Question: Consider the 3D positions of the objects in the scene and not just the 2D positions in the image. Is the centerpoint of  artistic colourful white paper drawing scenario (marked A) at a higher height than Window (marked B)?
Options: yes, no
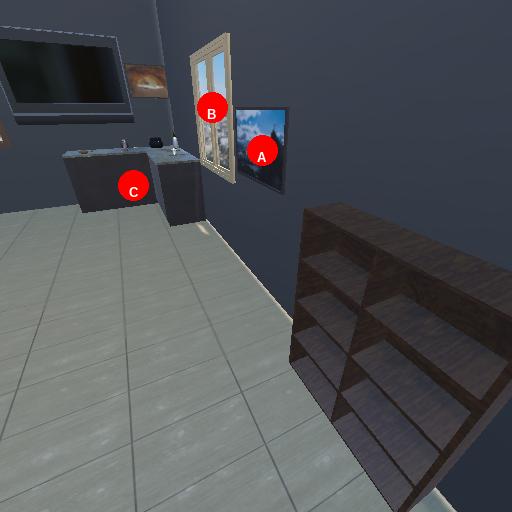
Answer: yes